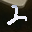
Label: 2